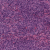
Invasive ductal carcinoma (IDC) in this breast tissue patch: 1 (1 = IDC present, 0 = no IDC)